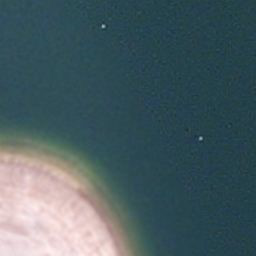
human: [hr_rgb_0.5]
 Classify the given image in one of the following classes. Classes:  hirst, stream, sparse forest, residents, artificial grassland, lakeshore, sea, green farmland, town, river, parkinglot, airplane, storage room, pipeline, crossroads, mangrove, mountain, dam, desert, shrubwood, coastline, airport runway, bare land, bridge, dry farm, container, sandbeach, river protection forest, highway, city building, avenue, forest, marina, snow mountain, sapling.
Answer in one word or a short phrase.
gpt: lakeshore